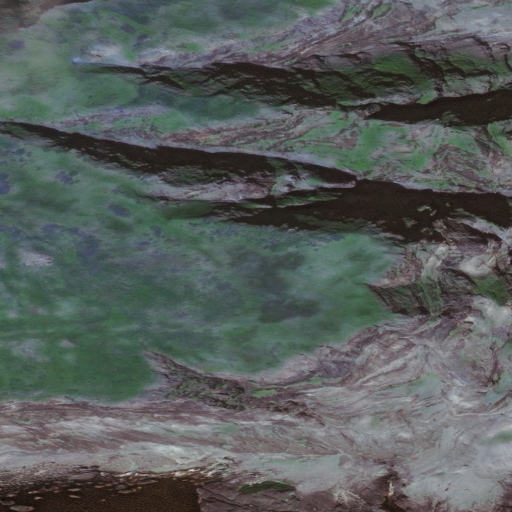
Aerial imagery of cape in Alaska named Agaagilag-ukux containing only unknown